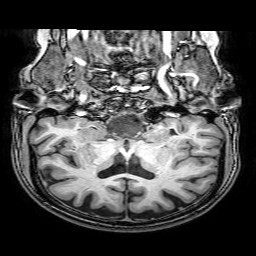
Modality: T1w
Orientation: sagittal
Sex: female
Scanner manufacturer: philips
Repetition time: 0.008085 s
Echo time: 0.00369 s